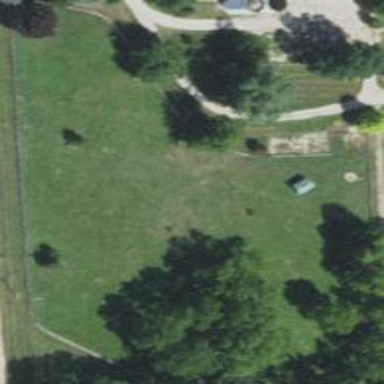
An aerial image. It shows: Horse riding area within farmyard designed for equestrian activities.